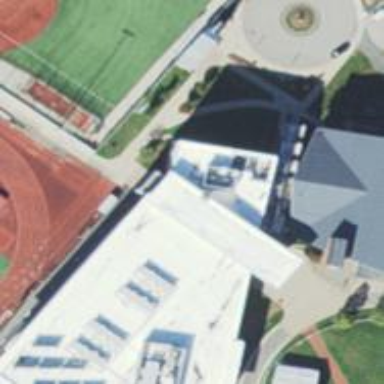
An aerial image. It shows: University building located within sports center.